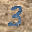
Label: 3